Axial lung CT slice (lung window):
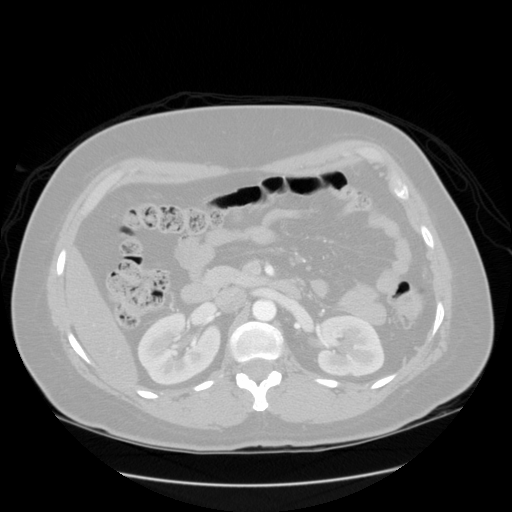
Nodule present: no